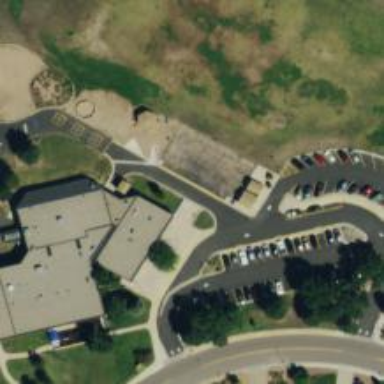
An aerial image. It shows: School.